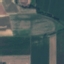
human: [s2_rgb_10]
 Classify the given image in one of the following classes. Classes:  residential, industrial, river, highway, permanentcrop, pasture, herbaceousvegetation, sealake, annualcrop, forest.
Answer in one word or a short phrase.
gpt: AnnualCrop